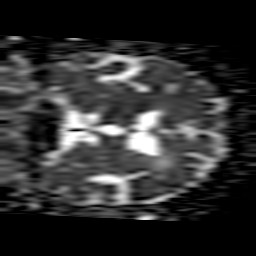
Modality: ADC
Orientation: coronal
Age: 61
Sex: male
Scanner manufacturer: philips
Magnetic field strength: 1.5 T
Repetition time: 5.332 s
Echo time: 0.07488 s